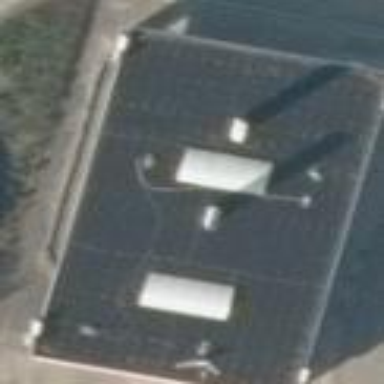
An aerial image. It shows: Building designated for providing fuel.